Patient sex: M
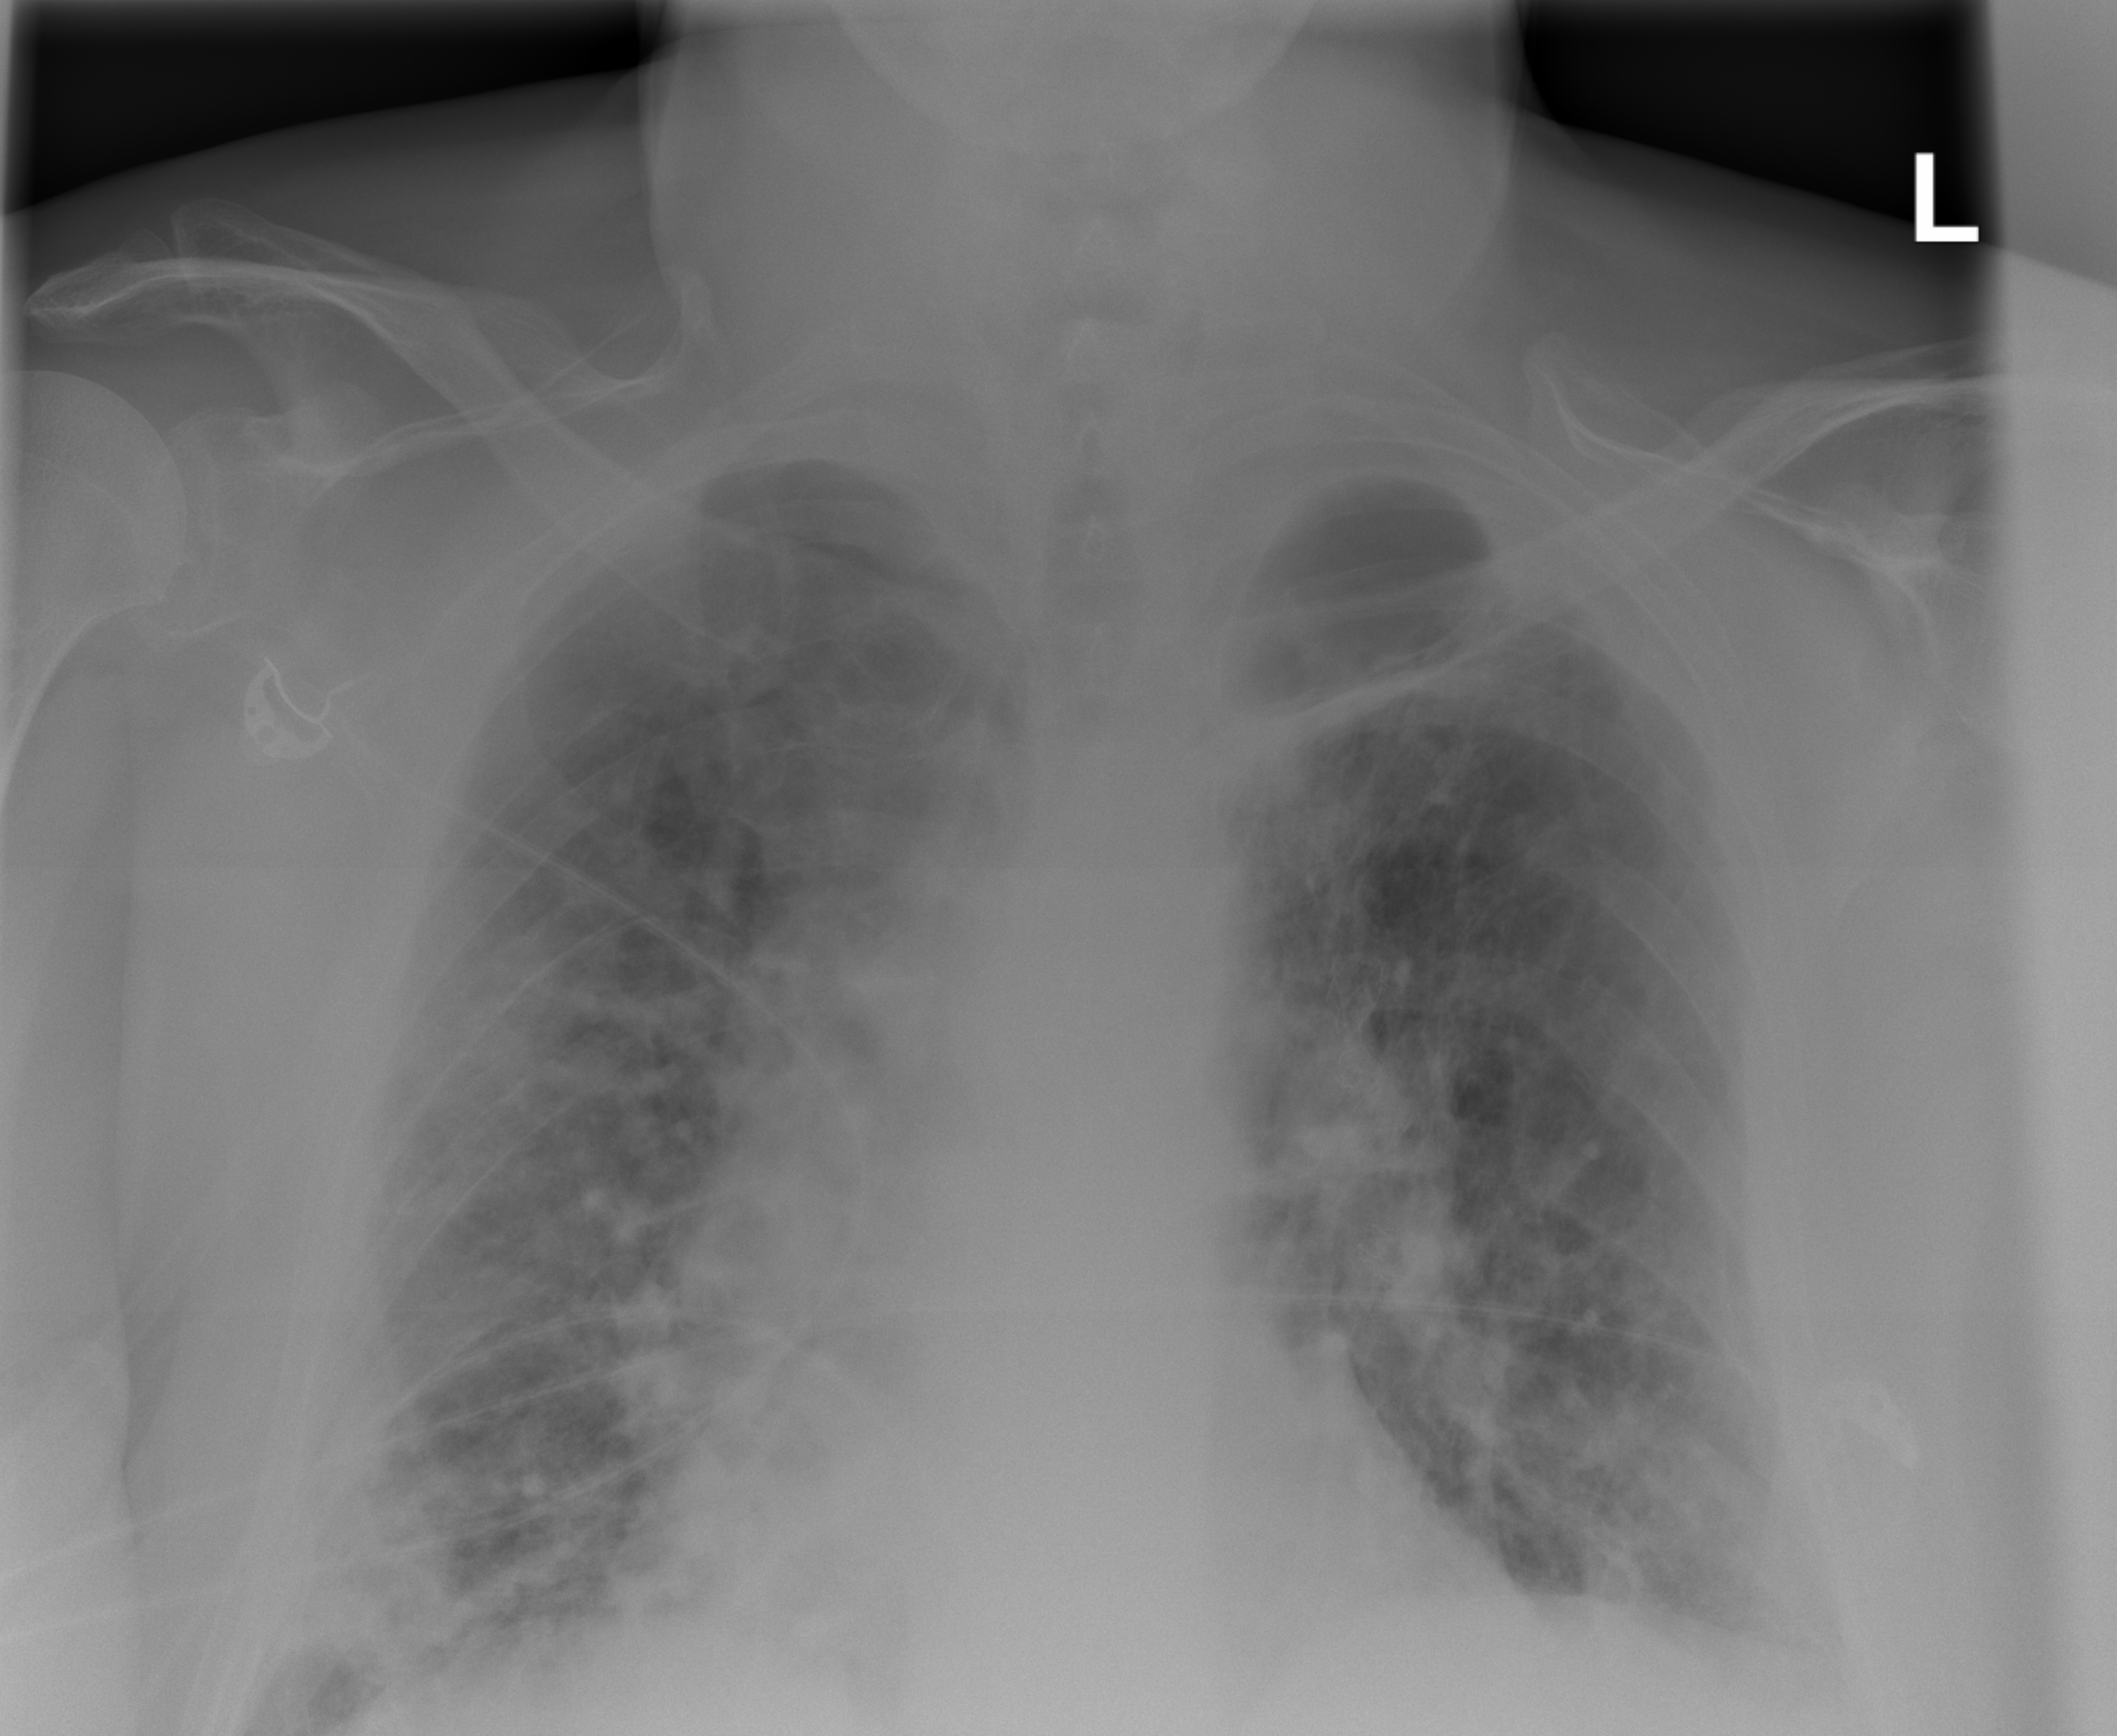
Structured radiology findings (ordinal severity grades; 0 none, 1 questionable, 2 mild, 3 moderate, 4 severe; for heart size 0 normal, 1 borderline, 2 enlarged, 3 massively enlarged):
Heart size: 0
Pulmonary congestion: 0
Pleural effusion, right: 0
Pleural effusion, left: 0
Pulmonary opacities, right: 2
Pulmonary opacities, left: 2
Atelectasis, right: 2
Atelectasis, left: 2